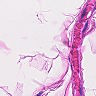
Metastatic tissue present: no